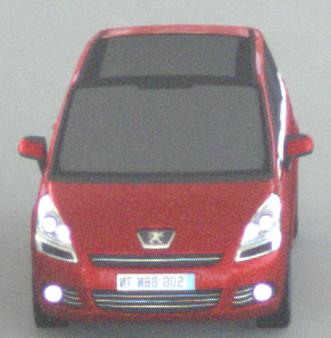
Make: Peugeot
Model: 5008 120 VTi
Detailed model: 5008 (I) Van
Model produced from: 2009/10
Model produced until: 2011/07
Doors: 5
Color: red
Road condition: dry road
Daytime: morning or afternoon
Contrast: low contrast